Aerial crown-view tile of a tropical tree (Barro Colorado Island, Panama), acquired 20240611:
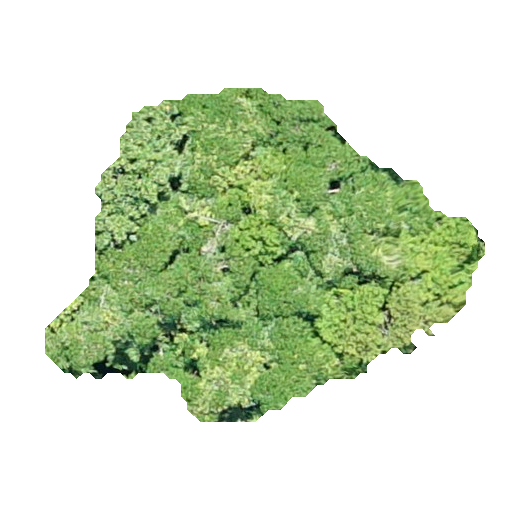
Species: Hura crepitans
GBIF accepted scientific name: Hura crepitans
Crown area: 147.266 m²